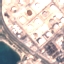
Land use / land cover class: Industrial